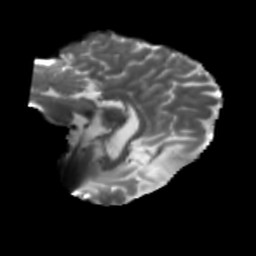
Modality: T2w
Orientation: sagittal
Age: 42
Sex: female
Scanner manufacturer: siemens
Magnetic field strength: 3 T
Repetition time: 5.25 s
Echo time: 0.08 s